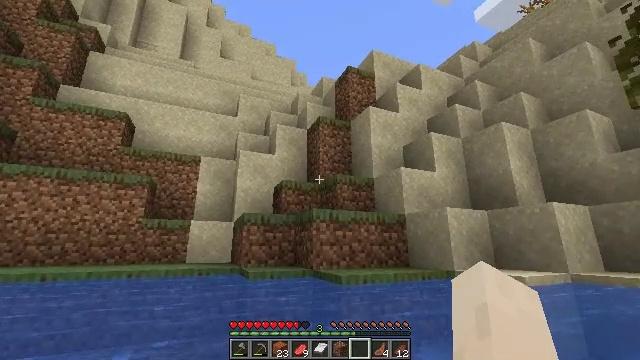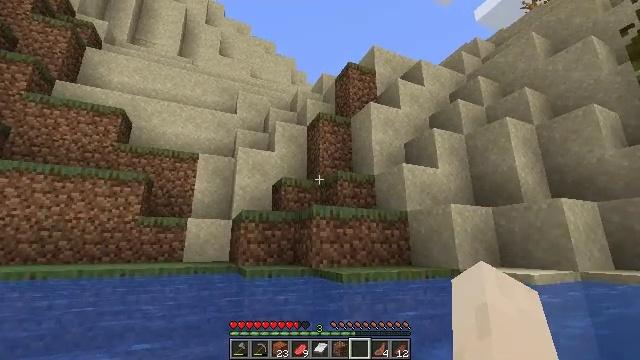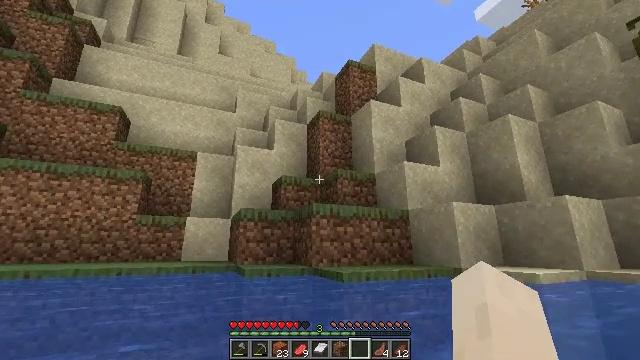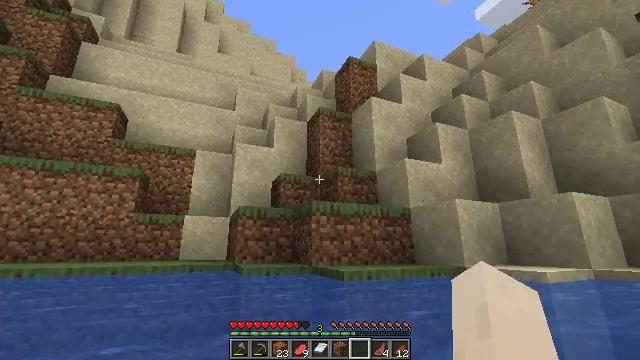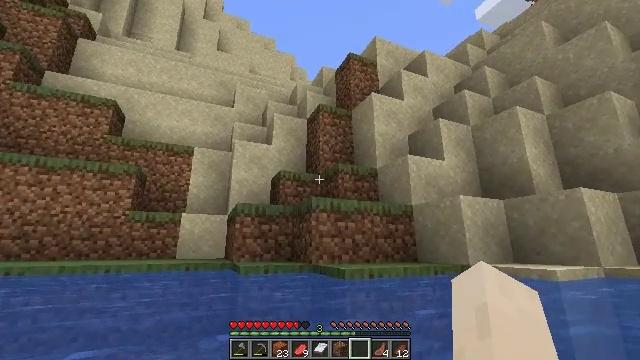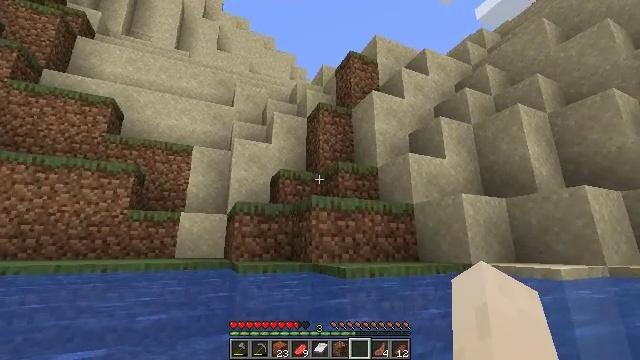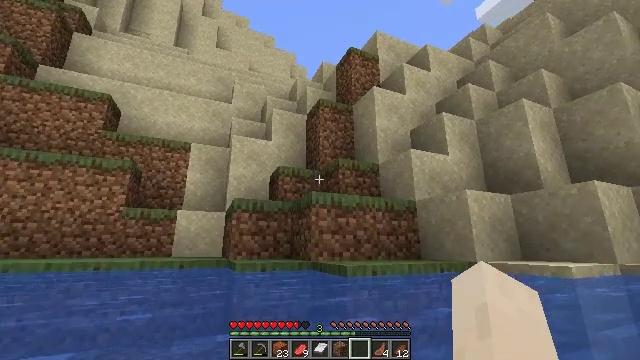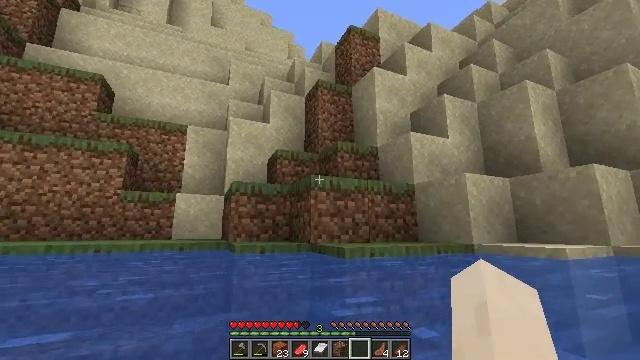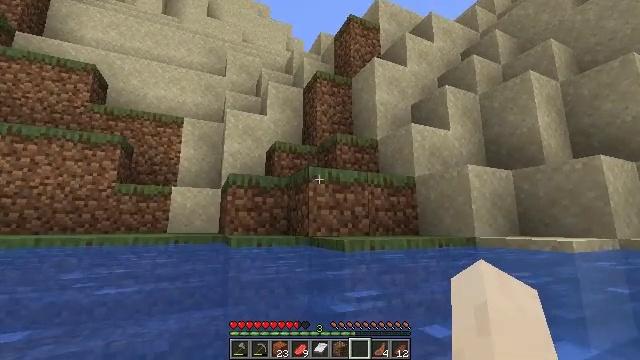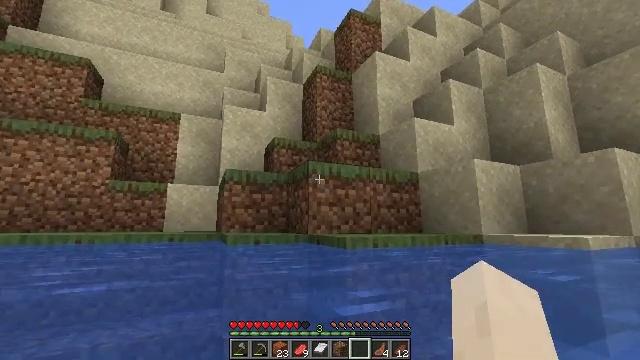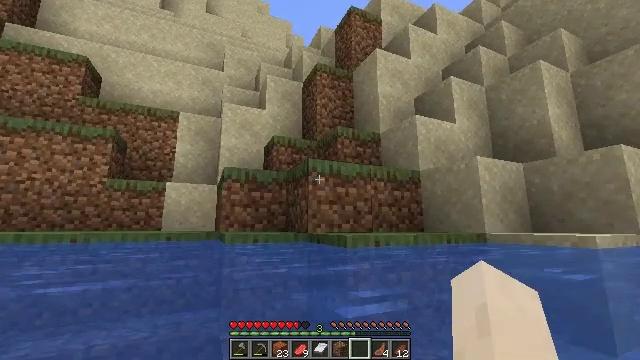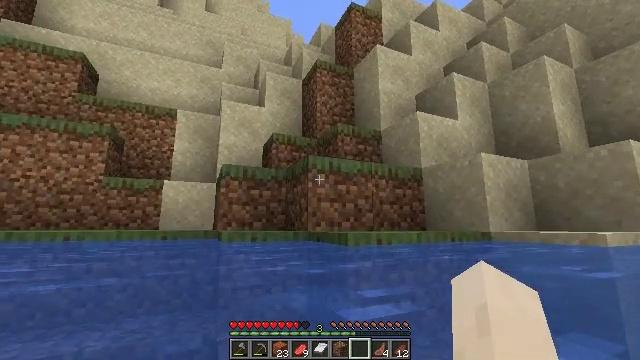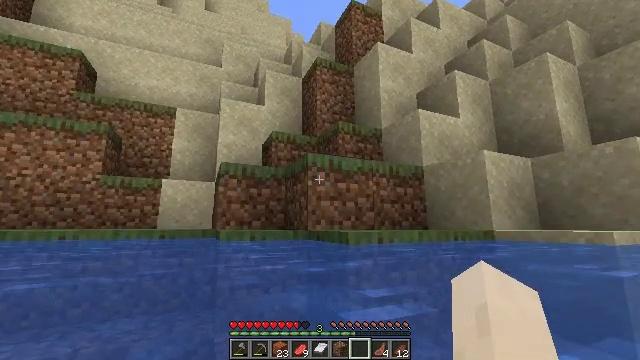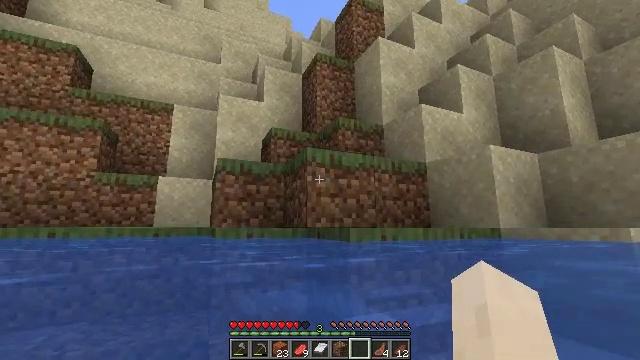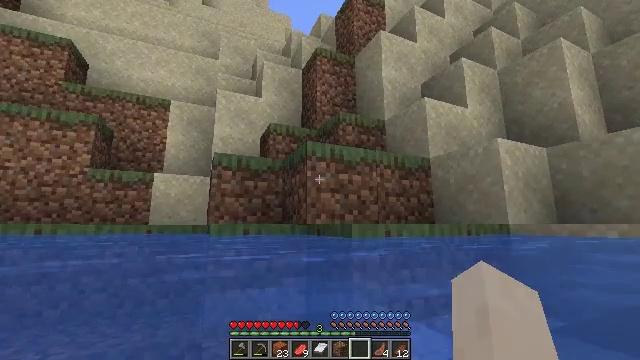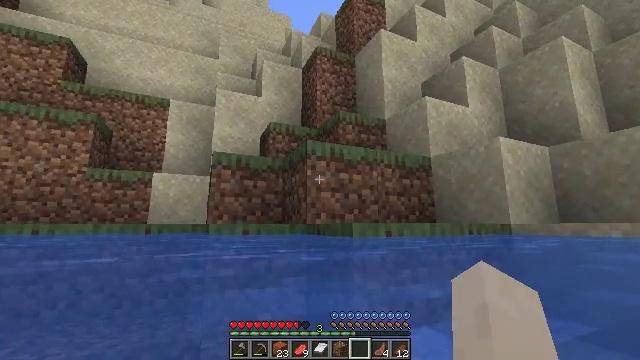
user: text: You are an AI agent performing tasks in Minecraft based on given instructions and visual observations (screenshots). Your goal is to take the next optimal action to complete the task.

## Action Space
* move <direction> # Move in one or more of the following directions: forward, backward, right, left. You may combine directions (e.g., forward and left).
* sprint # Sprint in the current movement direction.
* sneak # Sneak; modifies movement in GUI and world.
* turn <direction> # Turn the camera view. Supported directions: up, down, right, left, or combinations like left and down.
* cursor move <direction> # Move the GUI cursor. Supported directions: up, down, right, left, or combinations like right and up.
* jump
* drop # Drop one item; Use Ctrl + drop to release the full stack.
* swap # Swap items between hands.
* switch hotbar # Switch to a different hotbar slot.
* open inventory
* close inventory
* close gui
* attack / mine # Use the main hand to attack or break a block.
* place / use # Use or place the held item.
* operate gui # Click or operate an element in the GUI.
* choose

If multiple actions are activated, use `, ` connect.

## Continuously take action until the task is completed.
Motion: motion action
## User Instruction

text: Harvest the dead bush.
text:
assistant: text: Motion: move forward
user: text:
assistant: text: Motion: move forward
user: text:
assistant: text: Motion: move forward
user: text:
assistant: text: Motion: move forward
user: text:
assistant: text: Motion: move forward
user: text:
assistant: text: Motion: move forward
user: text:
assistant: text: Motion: move forward, turn down
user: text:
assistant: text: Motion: move forward, turn down
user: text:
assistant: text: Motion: move forward
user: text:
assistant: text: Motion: move forward
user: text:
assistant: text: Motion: move forward
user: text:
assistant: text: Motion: move forward
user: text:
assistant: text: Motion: move forward
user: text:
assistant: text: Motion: move forward
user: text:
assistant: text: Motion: move forward, jump
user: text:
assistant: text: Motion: move forward, jump
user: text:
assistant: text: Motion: move forward, jump
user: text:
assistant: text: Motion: move forward, jump
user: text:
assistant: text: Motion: move forward, turn right, jump
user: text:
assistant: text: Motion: move forward, turn right, jump
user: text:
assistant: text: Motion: move forward, turn right, jump
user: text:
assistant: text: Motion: move forward, jump
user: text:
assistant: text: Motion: move forward, jump
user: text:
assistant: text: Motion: move forward and move right, jump
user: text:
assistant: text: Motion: move forward and move right, jump
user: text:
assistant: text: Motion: move forward and move right, turn down, jump
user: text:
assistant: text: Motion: move forward, turn down, jump
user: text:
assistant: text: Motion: move forward, jump
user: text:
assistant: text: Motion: move forward, jump
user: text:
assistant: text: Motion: move forward, jump